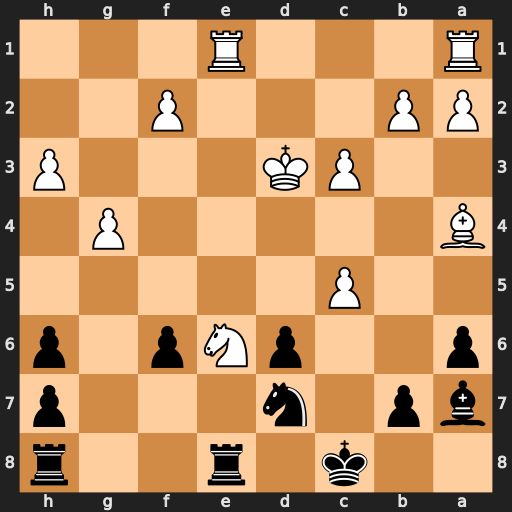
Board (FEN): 2k1r2r/bp1n3p/p2pNp1p/2P5/B5P1/2PK3P/PP3P2/R3R3
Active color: b
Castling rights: -
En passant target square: -
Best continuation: Rxe6 Bxd7+ Kxd7 Rxe6 Kxe6